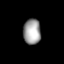
Tissue: prostate
Cell type: T cells
Senescence score: 0.7044
Nuclear area (px): 440
Mean DAPI intensity: 158.086